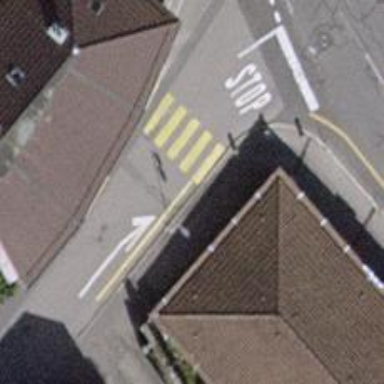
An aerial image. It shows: Zebra crossing on the road.